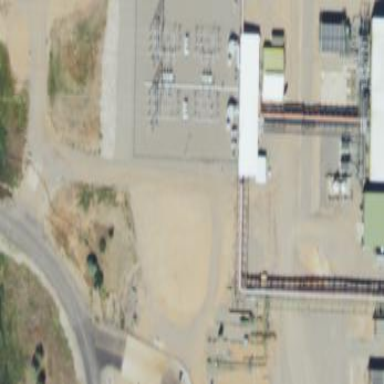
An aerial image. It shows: Power substation.